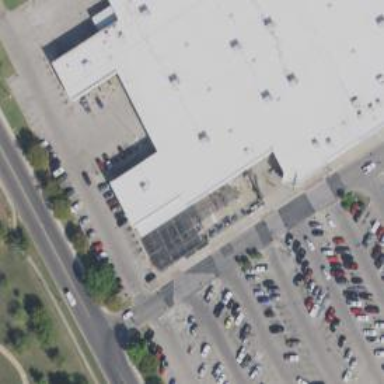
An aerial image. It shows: Parking space.